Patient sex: M
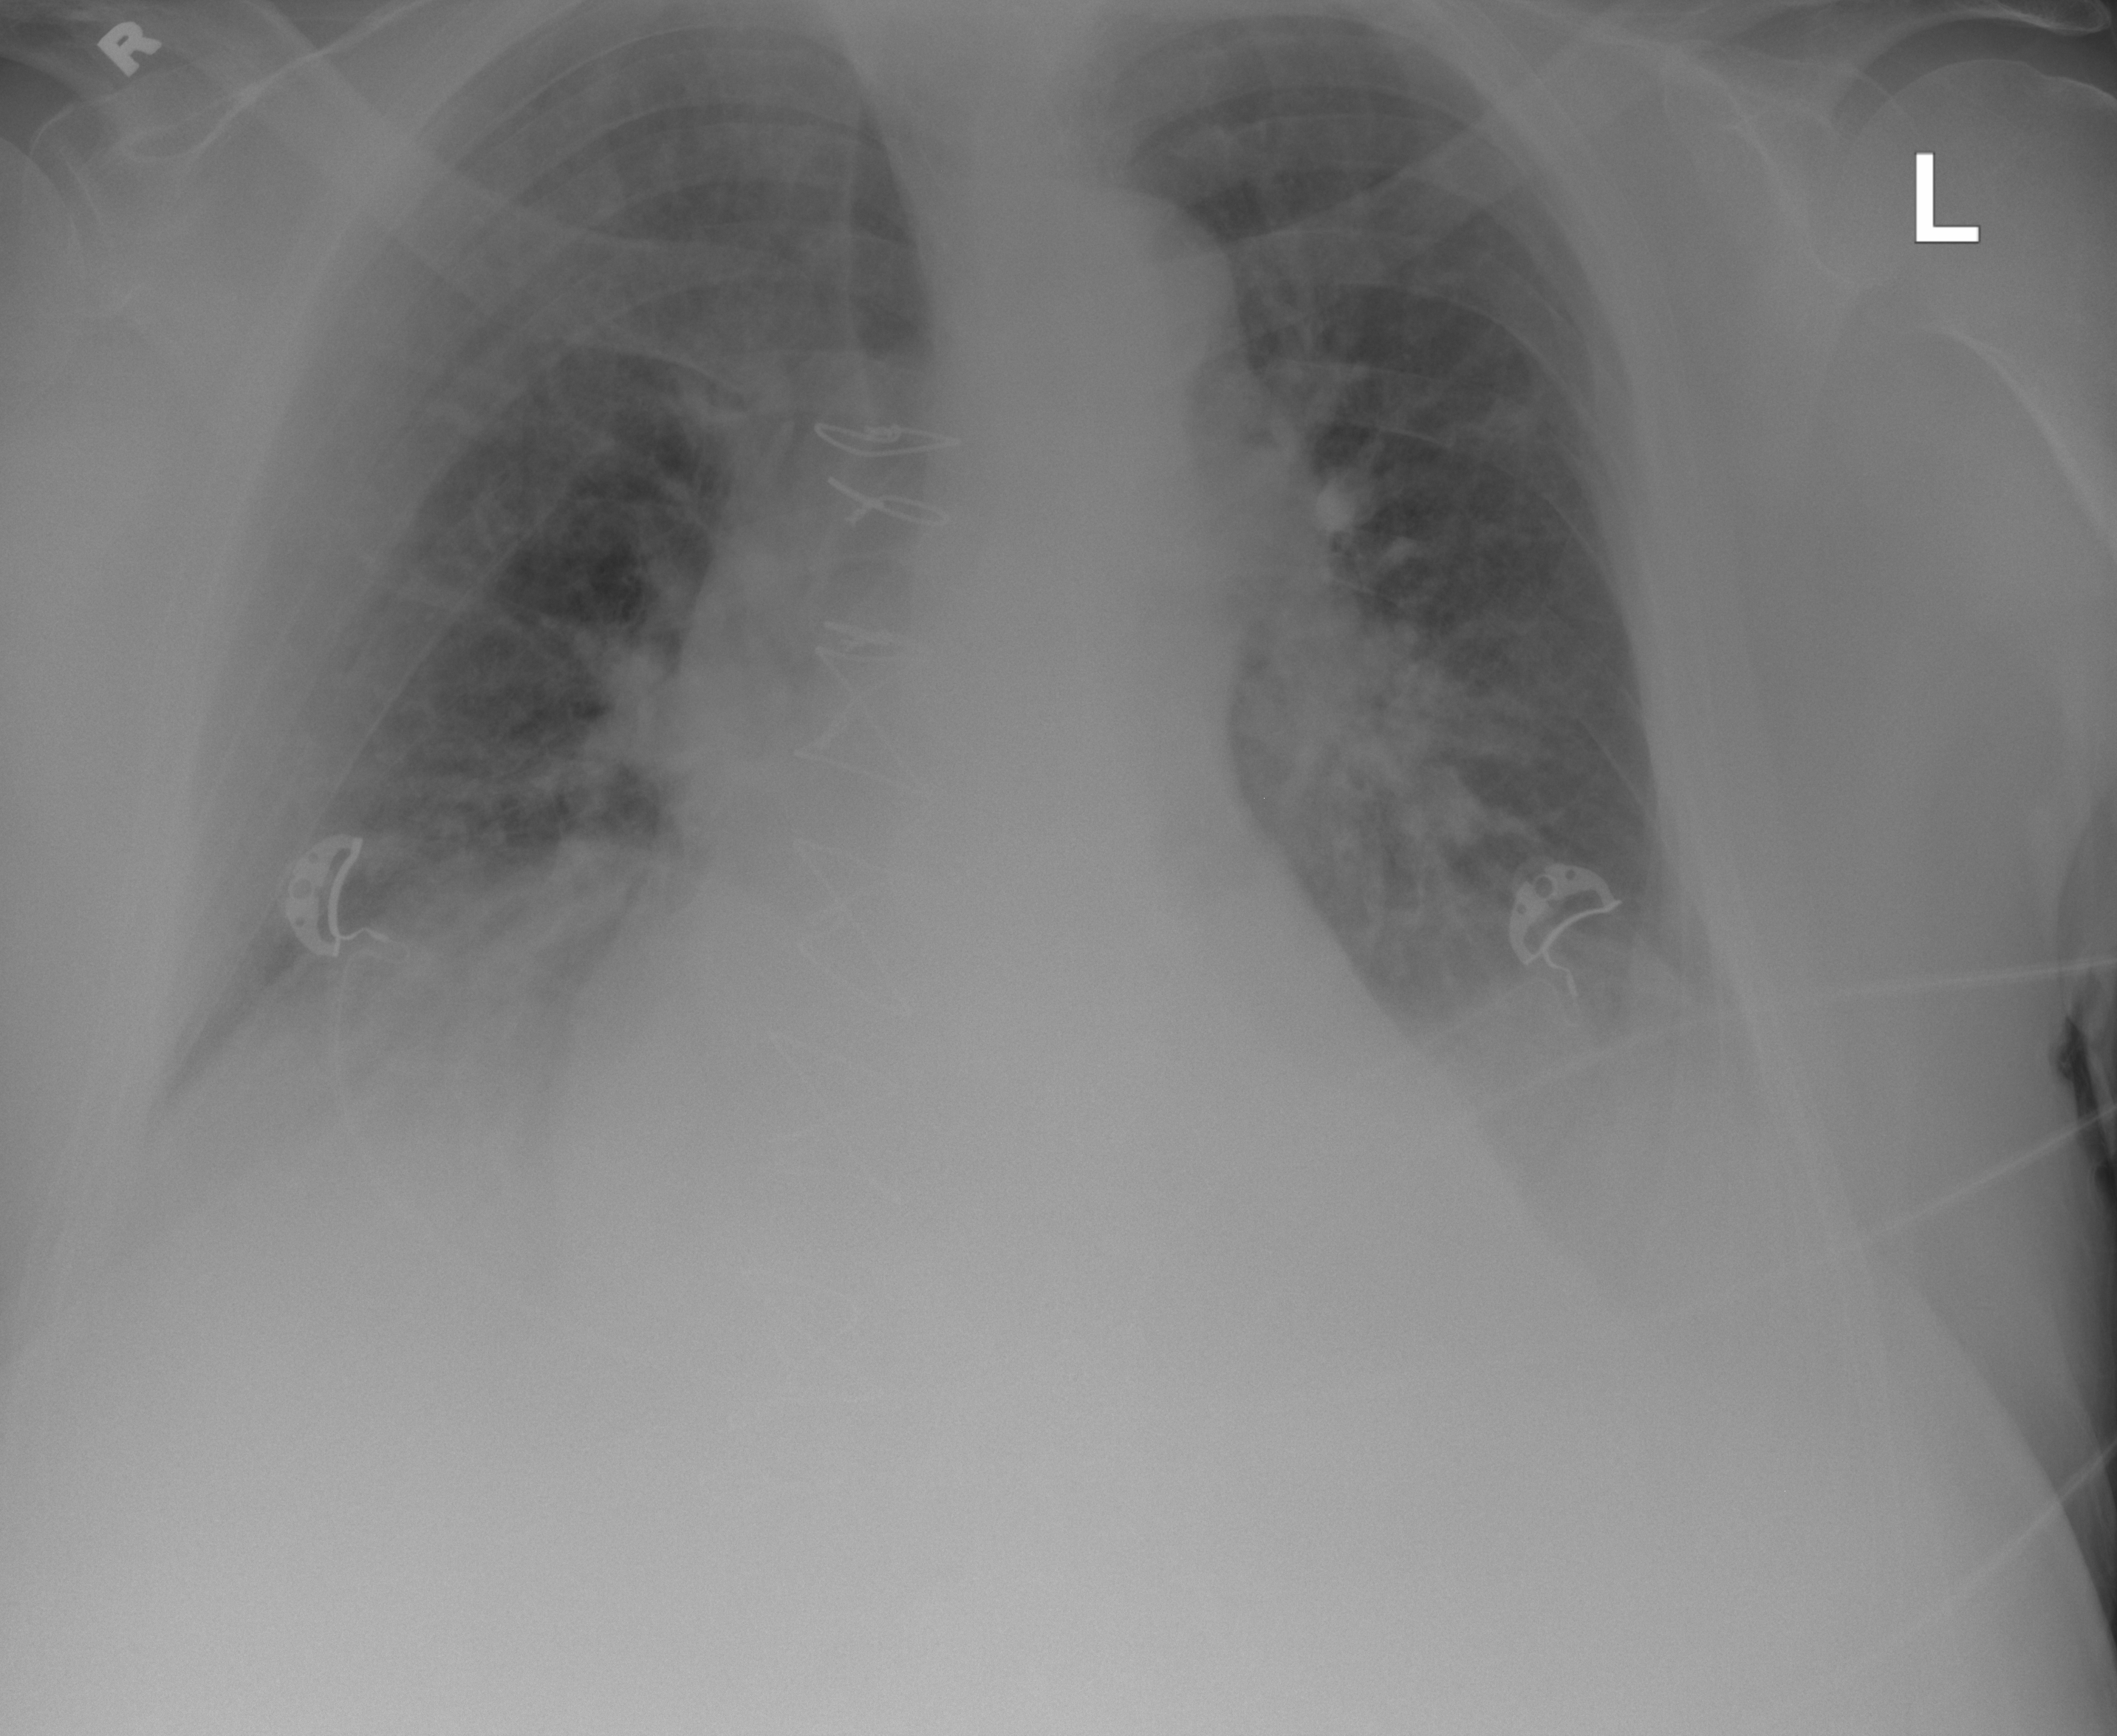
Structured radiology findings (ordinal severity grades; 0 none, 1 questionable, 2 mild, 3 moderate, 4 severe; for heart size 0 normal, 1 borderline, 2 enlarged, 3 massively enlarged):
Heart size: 2
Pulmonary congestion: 2
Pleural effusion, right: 0
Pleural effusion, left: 0
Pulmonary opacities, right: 2
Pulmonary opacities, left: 2
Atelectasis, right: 0
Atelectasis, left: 0